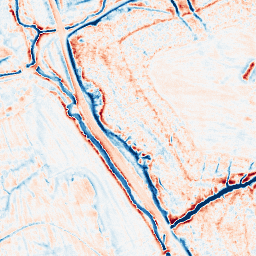
Category: edge_preserving
Decomposition family: anisotropic_diffusion
Decomposition parameters: iterations: 20
kappa: 100
gamma: 0.2
Upsampling method: sinc_blackman
Upsampling parameters: scale: 2
kernel_size: 16
Upsampling scale: 2